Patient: sex M, age 68
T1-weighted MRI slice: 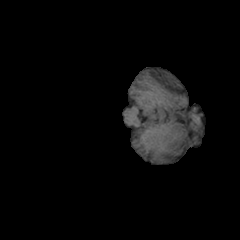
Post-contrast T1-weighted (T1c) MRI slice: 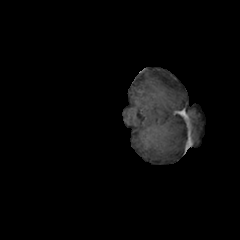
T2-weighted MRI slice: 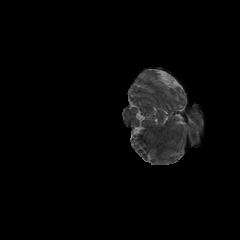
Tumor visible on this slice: no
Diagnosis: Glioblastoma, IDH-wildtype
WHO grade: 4